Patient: sex M, age 60
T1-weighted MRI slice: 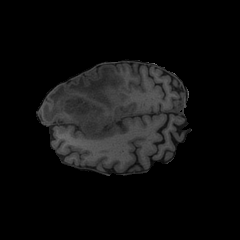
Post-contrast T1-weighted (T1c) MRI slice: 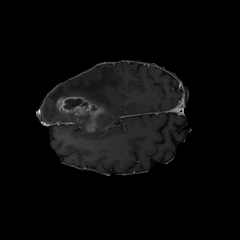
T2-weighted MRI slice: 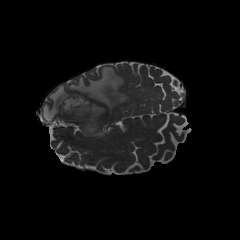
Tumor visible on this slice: yes
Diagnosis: Glioblastoma, IDH-wildtype
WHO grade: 4